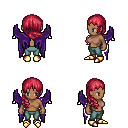
a pixel art fantasy rpg character, female body template, human, dark skin, purple wings, teal pants, ruby red right-swept hairstyle, gold boots, four views (front, back, left, right), 2x2 character sprite sheet, small pixel art, hard edges, no anti-aliasing